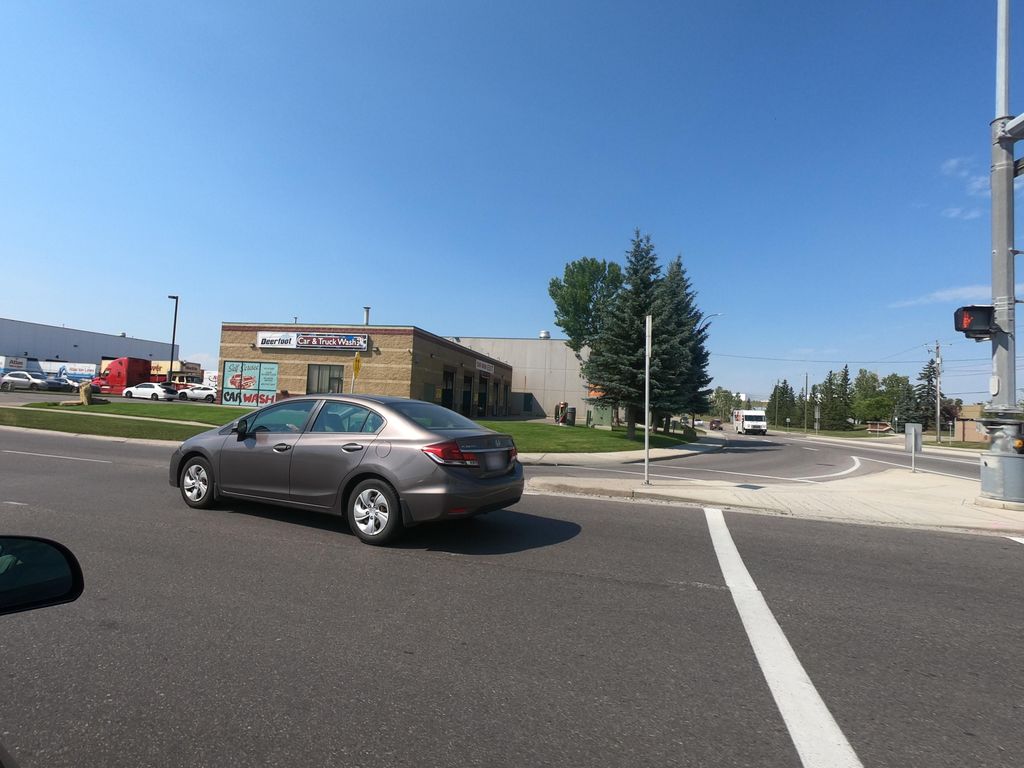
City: calgary